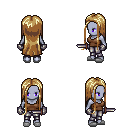
a pixel art fantasy rpg character, female body template, dark elf, purple skin, brown pirate shirt, metal pants, blonde extra-long hairstyle, metal gloves, white slippers, dagger, four views (front, back, left, right), 2x2 character sprite sheet, small pixel art, hard edges, no anti-aliasing